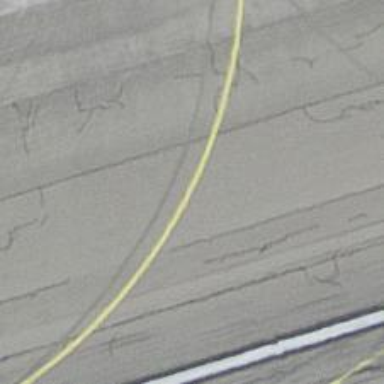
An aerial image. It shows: Image of taxiway at airport.